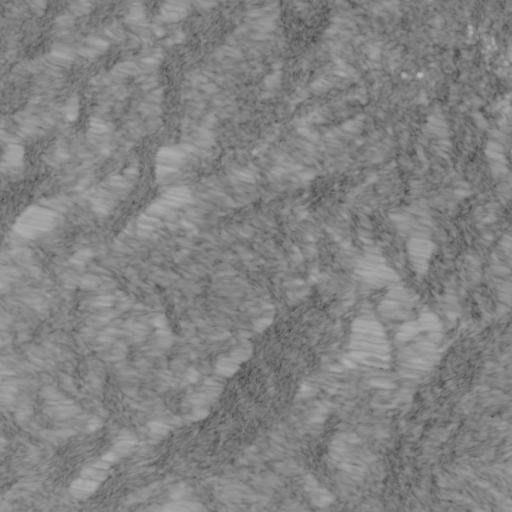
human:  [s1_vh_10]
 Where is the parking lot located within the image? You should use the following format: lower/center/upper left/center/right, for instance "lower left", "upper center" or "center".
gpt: The parking lot is located in the lower left of the image.
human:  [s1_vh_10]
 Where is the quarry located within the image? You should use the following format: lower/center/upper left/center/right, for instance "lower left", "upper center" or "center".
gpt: The quarry is located in the upper right of the image.
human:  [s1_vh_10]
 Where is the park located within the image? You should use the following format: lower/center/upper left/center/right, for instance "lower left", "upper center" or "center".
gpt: There is no park in the image.

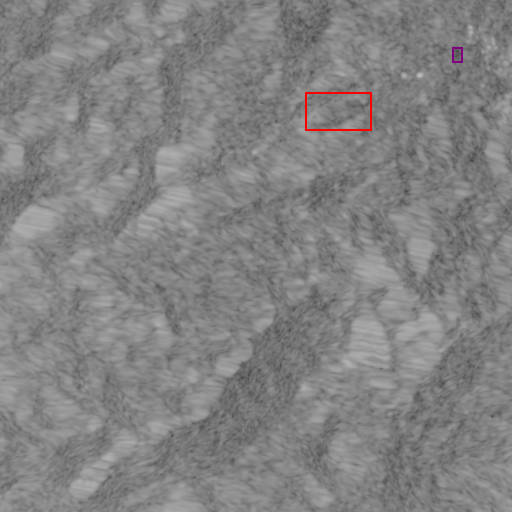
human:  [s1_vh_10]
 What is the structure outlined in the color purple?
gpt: The structure outlined in purple is a park.
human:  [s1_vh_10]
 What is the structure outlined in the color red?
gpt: The structure outlined in red is a quarry.
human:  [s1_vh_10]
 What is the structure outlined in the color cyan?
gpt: There is no cyan outline.